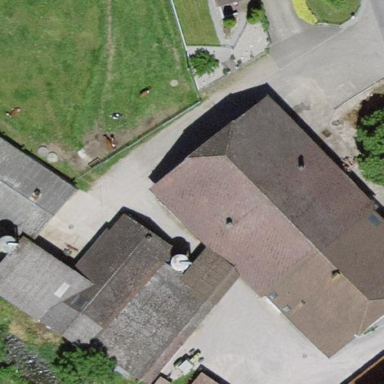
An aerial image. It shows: Farm building.